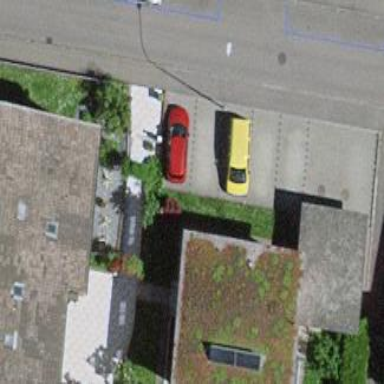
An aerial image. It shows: House with flat roof.